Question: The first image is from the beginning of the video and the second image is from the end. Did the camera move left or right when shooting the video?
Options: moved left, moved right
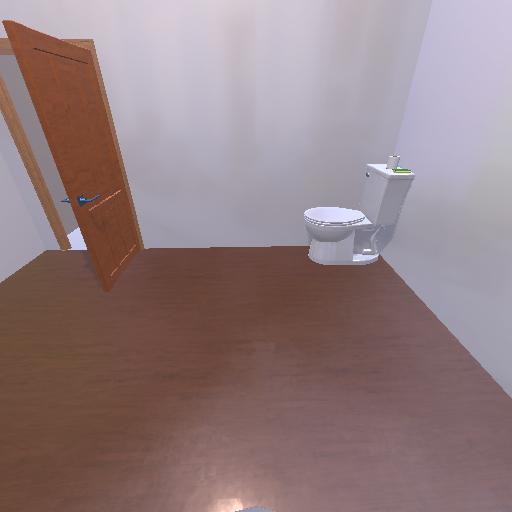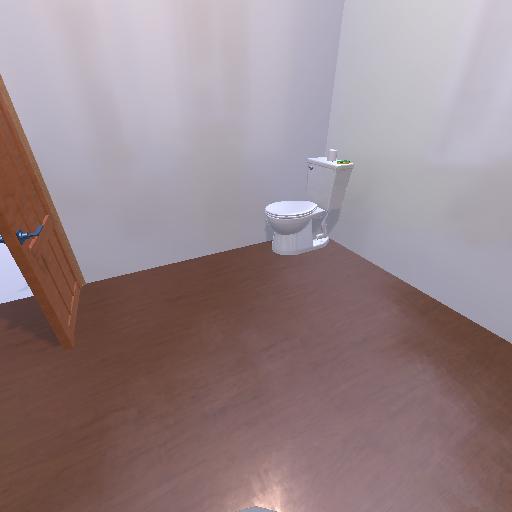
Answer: moved left